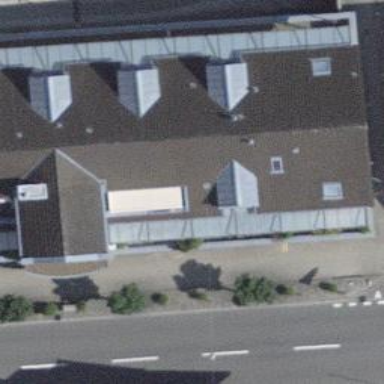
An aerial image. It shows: Post office.